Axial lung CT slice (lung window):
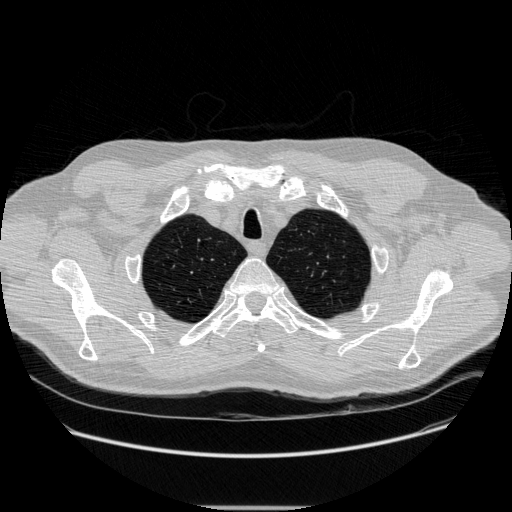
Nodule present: no